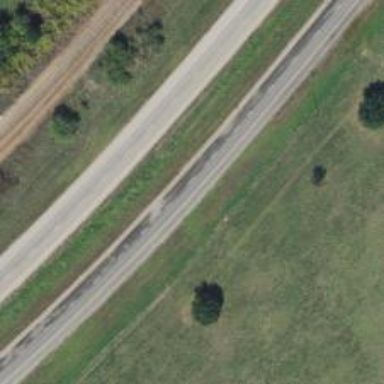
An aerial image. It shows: This image shows trunk highway that functions as expressway.